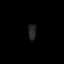
Tissue: lung
Cell type: Fibroblasts
Senescence score: 0.5487
Nuclear area (px): 119
Mean DAPI intensity: 37.193